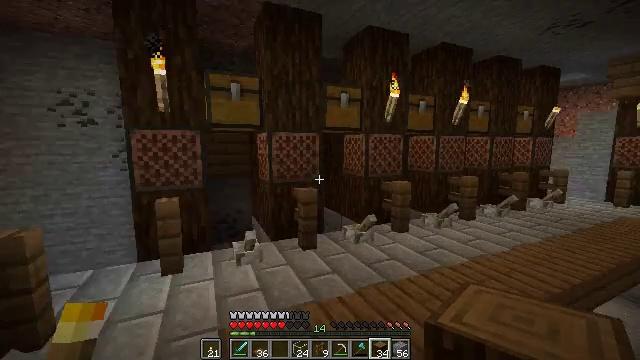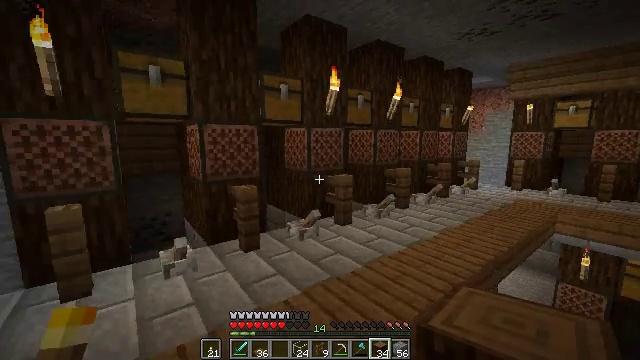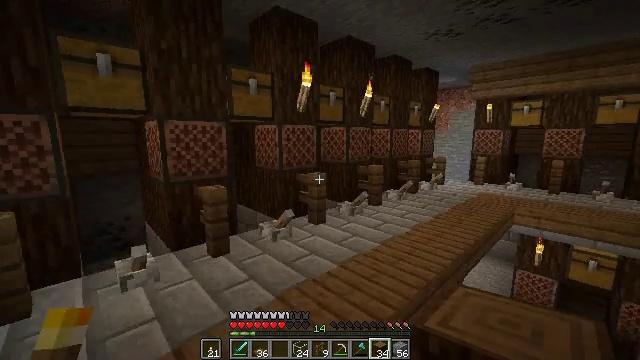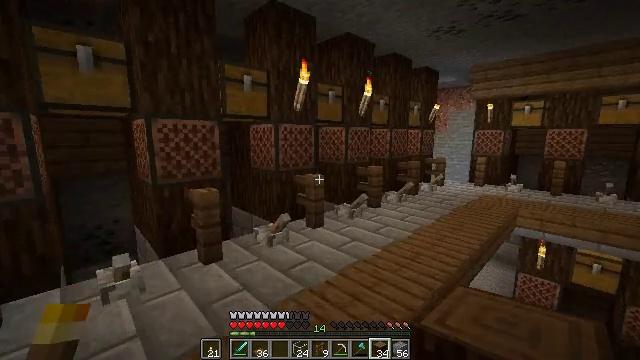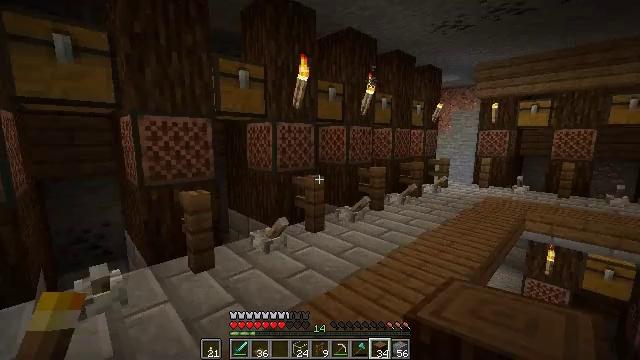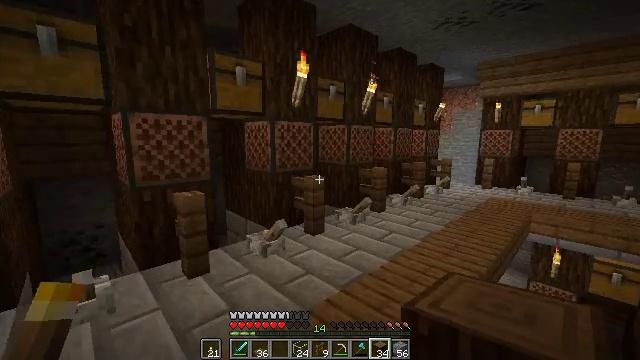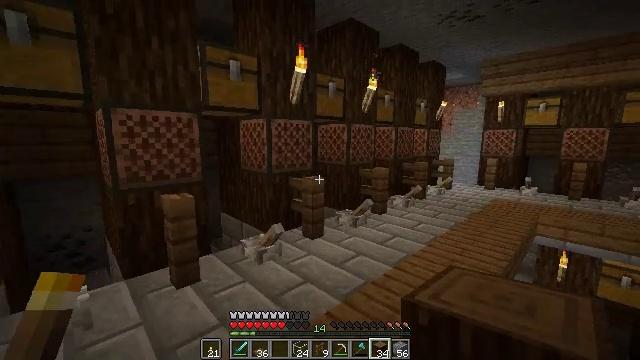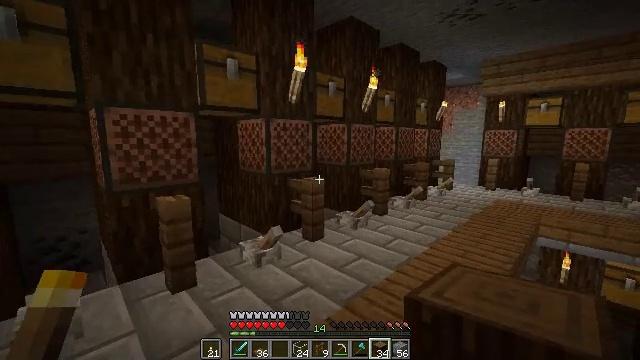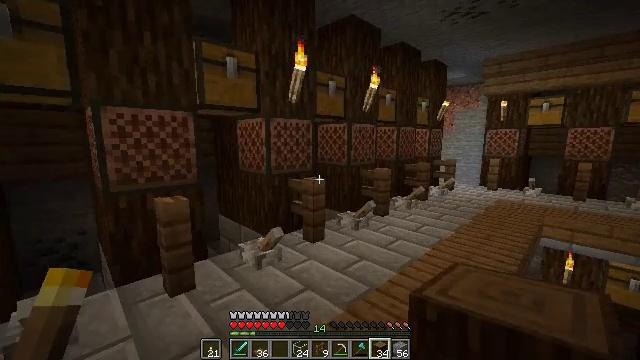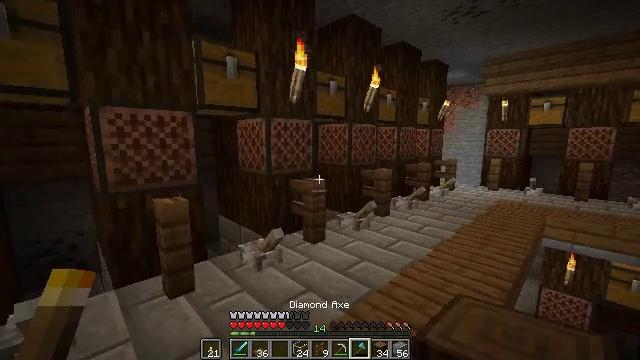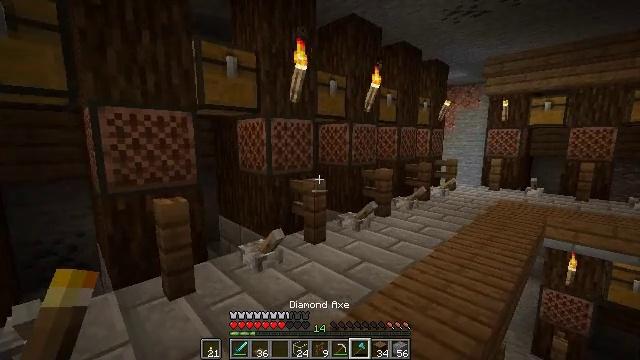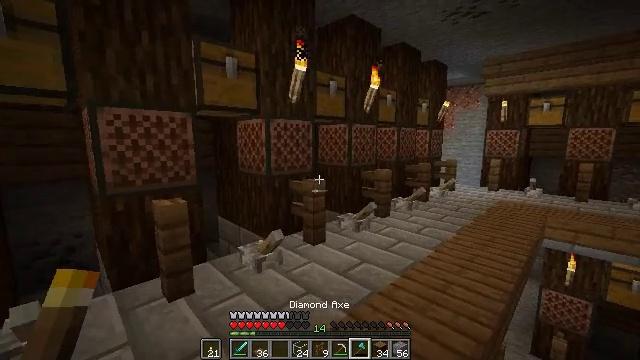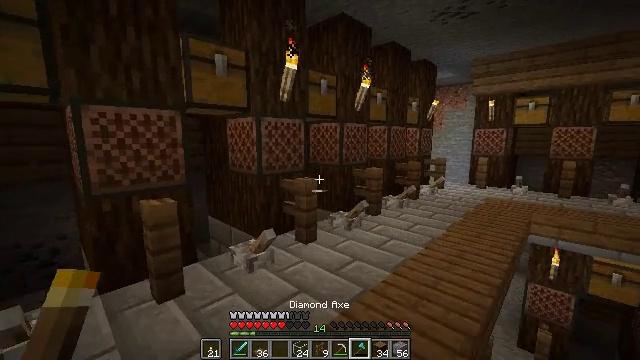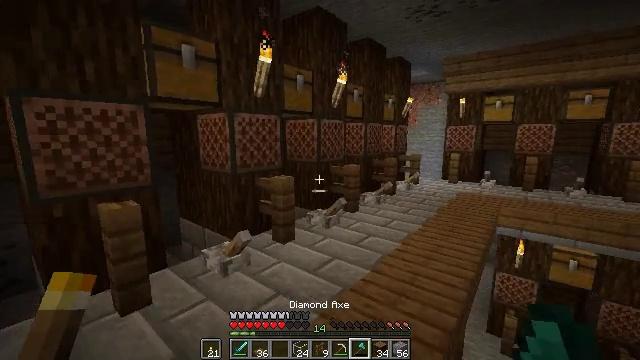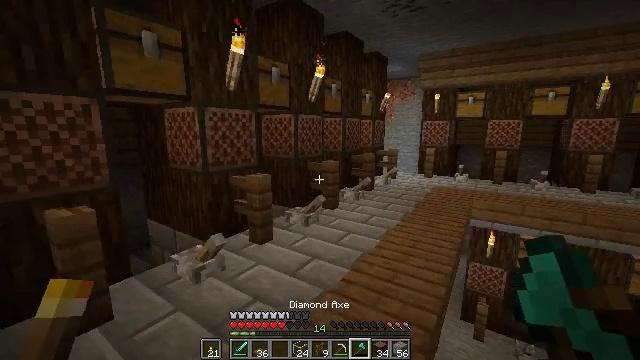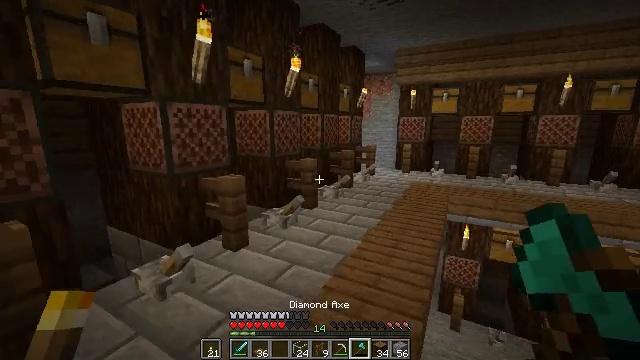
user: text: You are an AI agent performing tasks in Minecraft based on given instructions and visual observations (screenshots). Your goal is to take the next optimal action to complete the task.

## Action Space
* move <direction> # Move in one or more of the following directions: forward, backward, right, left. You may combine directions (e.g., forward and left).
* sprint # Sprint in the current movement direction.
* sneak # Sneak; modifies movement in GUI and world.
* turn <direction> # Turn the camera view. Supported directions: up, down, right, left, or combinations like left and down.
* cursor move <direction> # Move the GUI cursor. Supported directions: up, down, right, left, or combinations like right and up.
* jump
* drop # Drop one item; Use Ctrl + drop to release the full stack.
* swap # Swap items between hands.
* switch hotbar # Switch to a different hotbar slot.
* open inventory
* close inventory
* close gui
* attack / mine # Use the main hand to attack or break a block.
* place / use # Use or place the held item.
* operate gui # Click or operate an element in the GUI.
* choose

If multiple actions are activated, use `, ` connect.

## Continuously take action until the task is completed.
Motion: motion action
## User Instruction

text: Mine the spruce stairs block.
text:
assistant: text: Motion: move forward, turn right and down
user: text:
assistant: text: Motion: move forward, turn right
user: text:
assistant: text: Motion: move forward
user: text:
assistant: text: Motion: move forward
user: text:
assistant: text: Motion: move forward
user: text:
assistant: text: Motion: no_op
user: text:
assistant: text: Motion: no_op
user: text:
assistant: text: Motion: no_op
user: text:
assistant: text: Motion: no_op
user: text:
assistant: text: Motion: no_op
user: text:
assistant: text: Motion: no_op
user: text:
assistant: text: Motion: turn right
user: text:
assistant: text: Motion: move forward, turn right
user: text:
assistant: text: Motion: move forward, turn right and down
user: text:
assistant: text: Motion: move forward, turn right
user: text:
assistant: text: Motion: move forward, turn right
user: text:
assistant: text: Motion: move forward, turn right
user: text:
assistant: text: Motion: move forward, turn right
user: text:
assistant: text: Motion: move forward, sprint
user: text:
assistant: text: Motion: move forward, sprint
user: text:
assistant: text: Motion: move forward, sprint
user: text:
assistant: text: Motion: move forward, sprint
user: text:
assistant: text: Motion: move forward
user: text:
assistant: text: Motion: move forward
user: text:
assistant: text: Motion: move forward, sprint, turn right
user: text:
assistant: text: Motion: move forward, sprint, turn right
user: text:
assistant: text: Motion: move forward, sprint, turn right
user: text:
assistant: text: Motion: move forward, sprint
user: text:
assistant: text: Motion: move forward
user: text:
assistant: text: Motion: move forward